Field crop: tomato
Growth stage: 2
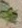
Species: solanum